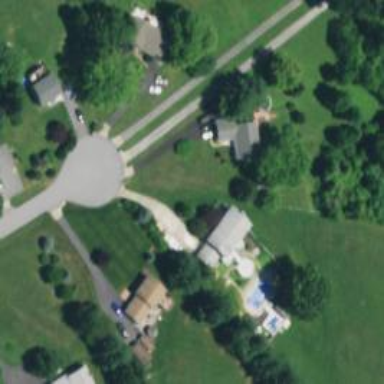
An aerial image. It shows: Driveway leading to service road.